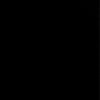
Label: dusty